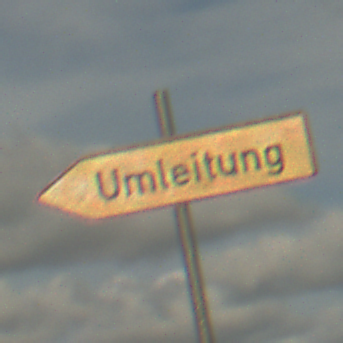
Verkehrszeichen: UmleitungswegweiserLinksweisend
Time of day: Midday
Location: Outdoor (RoadRail)
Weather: PartlyCloudy
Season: NotSpecified
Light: Natural